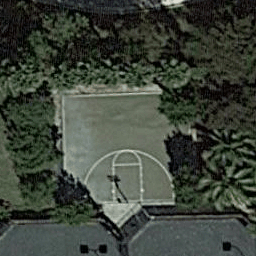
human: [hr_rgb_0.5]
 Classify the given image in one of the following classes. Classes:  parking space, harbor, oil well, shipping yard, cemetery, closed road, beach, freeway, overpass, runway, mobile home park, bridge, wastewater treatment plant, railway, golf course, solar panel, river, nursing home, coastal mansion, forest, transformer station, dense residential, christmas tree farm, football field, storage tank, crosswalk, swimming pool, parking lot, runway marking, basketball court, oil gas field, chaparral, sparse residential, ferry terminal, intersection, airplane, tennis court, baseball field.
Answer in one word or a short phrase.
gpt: basketball court